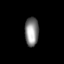
Tissue: lung
Cell type: Endothelial cells
Senescence score: 0.6144
Nuclear area (px): 390
Mean DAPI intensity: 134.469